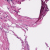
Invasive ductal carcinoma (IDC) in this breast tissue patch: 0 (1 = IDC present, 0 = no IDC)